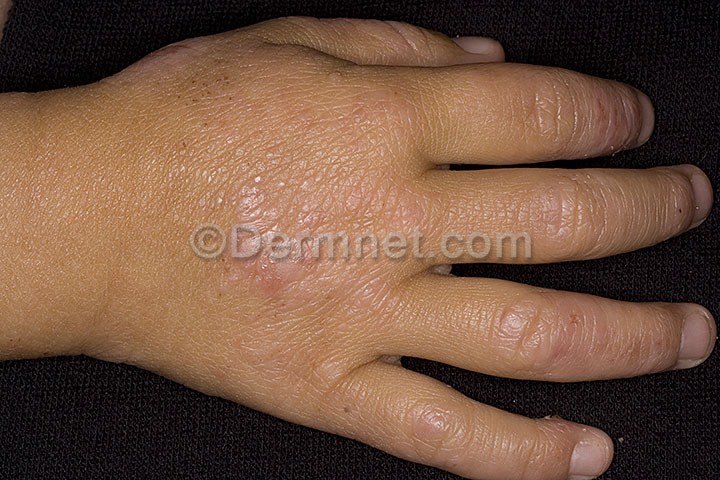
Disease: Atopic Dermatitis Photos